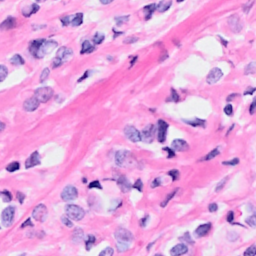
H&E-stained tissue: Breast